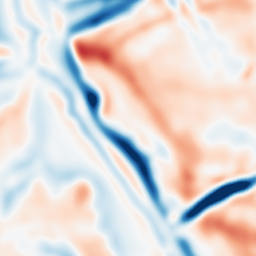
Category: multiscale
Decomposition family: dog
Decomposition parameters: sigma_low: 5
sigma_high: 5
Upsampling method: regularized
Upsampling parameters: scale: 2
lambda_reg: 0.01
Upsampling scale: 2